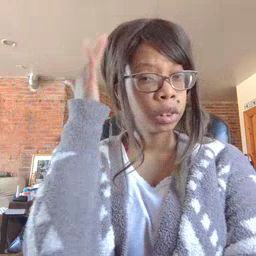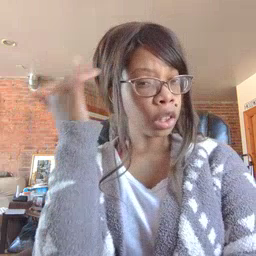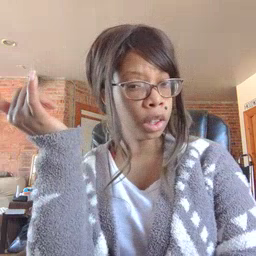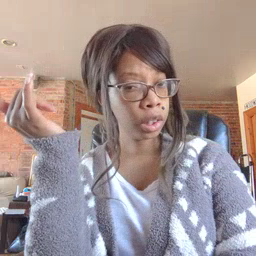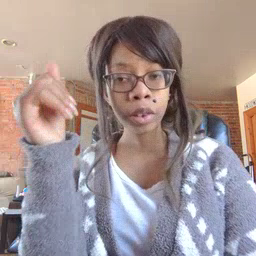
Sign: why